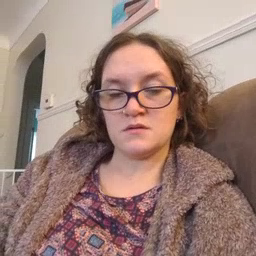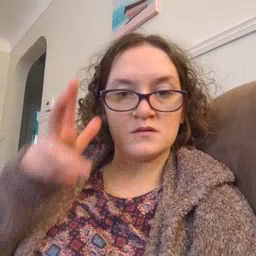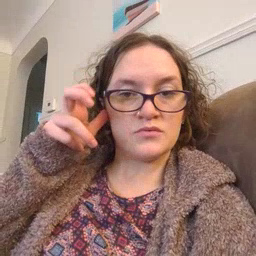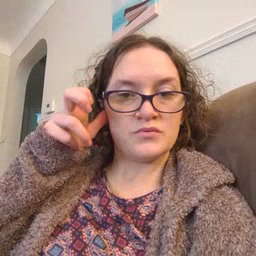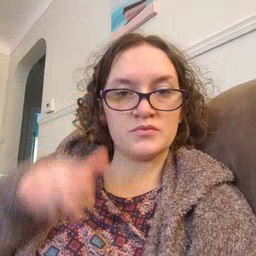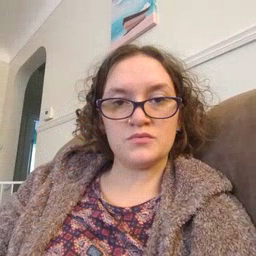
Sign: hear